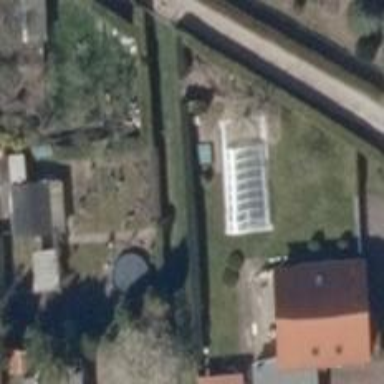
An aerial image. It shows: Swimming pool located in leisure land.